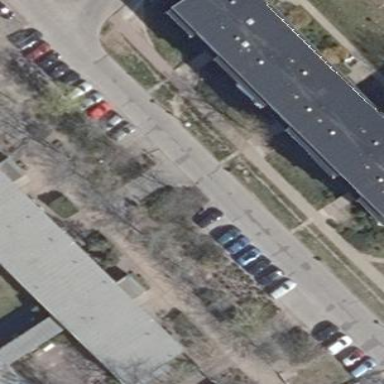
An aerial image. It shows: Parking available on the street side.